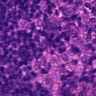
Metastatic tissue present: yes